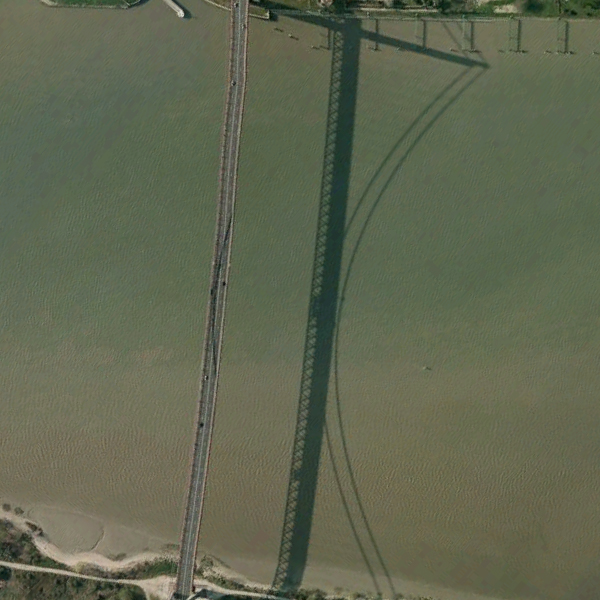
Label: Bridge